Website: bh-photo
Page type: store-pickup
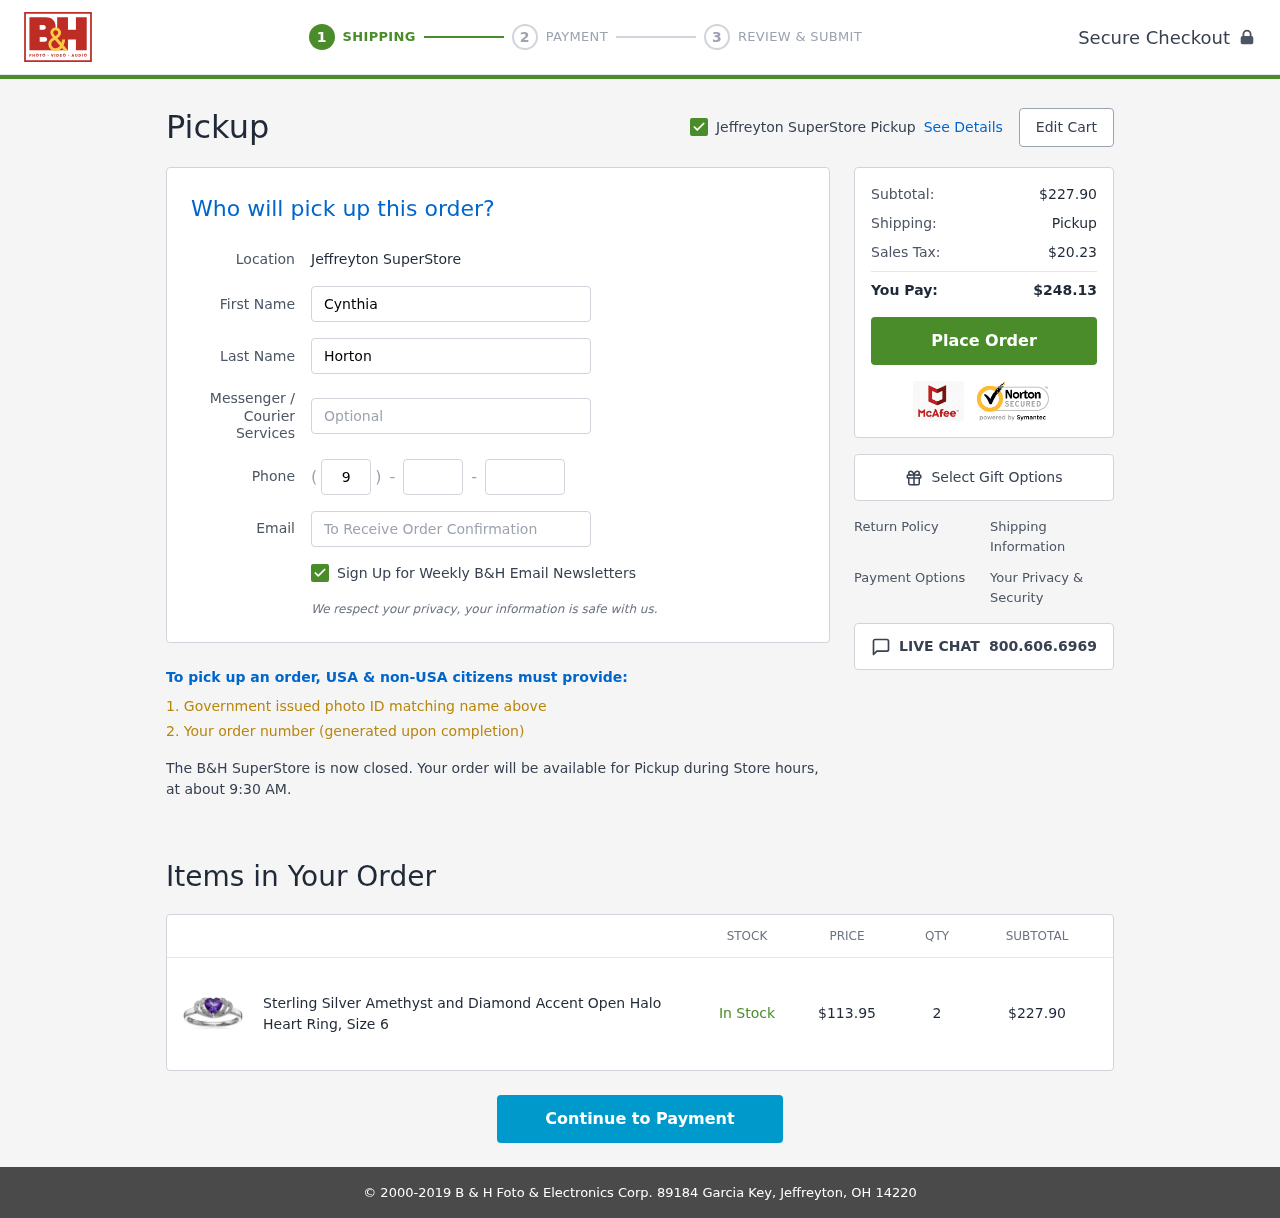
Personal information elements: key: PII_EMAIL
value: chorton@gmail.com
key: PII_FIRSTNAME
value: Cynthia
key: PII_LASTNAME
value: Horton
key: PII_LOCATION1_CITY
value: Jeffreyton SuperStore Pickup
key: PII_LOCATION1_CITY
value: Jeffreyton SuperStore
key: PII_PHONE_AREA
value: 943
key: PII_PHONE_PREFIX
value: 579
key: PII_PHONE_SUFFIX
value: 9291
Product elements: key: PRODUCT1_NAME
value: Sterling Silver Amethyst and Diamond Accent Open Halo Heart Ring, Size 6
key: PRODUCT1_PRICE
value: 113.95
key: PRODUCT1_QUANTITY
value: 2
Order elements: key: ORDER_SUBTOTAL
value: $227.90
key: ORDER_TAX
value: $20.23
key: ORDER_TOTAL
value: $248.13